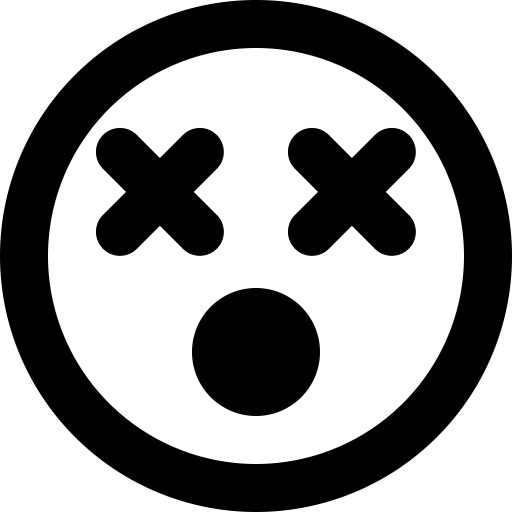
Tags: icon, FontAwesome, fa-icon, outline, face, dizzy